高一 · 立体几何学
已知四棱雉 $P-A B C D$ 的三视图如图所示, 则四棱雉 $P-A B C D$ 的体积为 ( )

正程娄

州蝶娄

䑁祝围

第 2 题
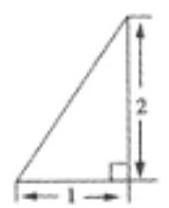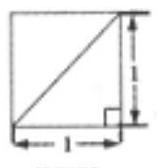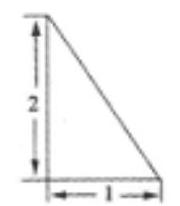
A. 1
B. $\frac{2}{3}$
C. $\frac{1}{2}$
D. $\frac{3}{2}$
答案: B
解析: $\because$ 四棱雉 $\mathrm{P}-\mathrm{ABCD}$ 的三视图俯视图为正方形且边长为 1 , 正视图和侧视图的高为 2 ,故四棱雉 $\mathrm{P}-\mathrm{ABCD}$ 的底面面积 $\mathrm{S}=1$, 高 $\mathrm{h}=2$

故四棱雉 $\mathrm{P}-\mathrm{ABCD}$ 的 $V=\frac{1}{3} \cdot 1 \cdot 2=\frac{2}{3}$.

本题选择 B 选项.

点睛: (1)求解以三视图为载体的空间几何体的体积的关键是由三视图确定直观图的形状以及直观图中线面的位置关系和数量关系, 利用相应体积公式求解; (2)若所给几何体的体积不能直接利用公式得出, 则常用等积法、分割法、补形法等方法进行求解.